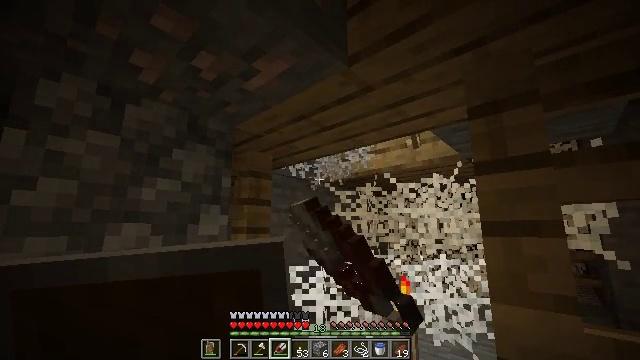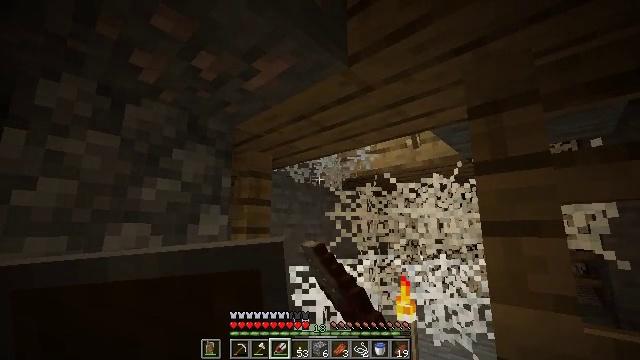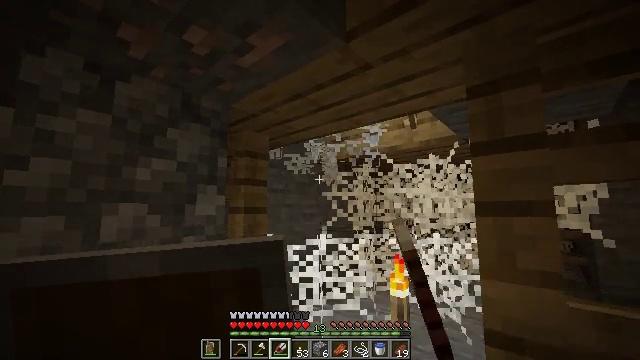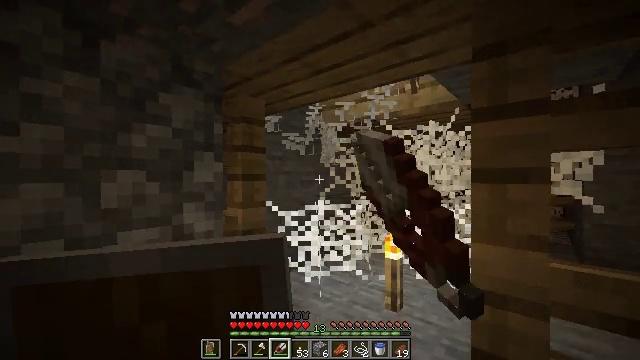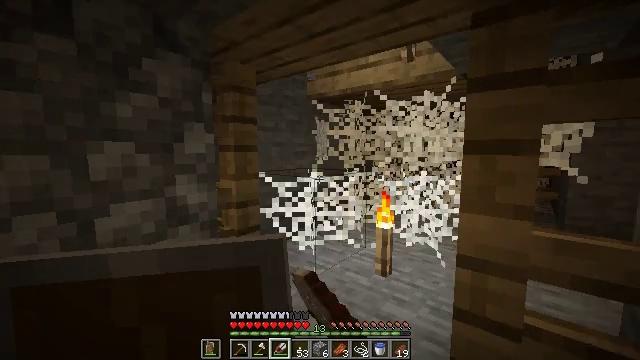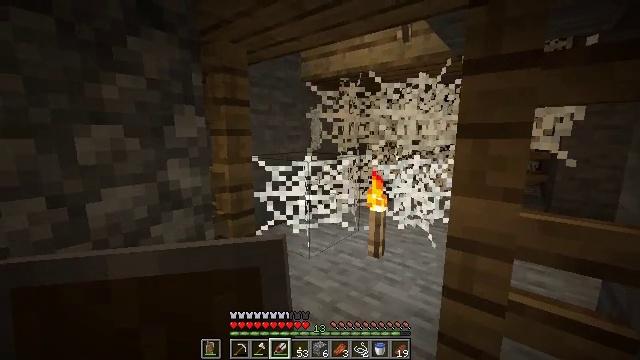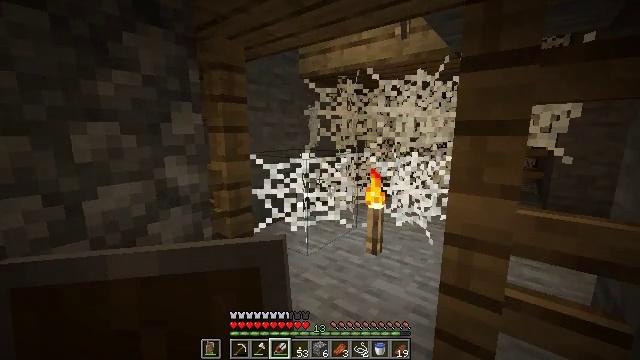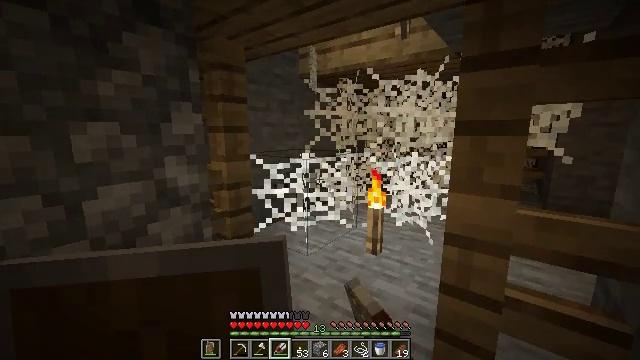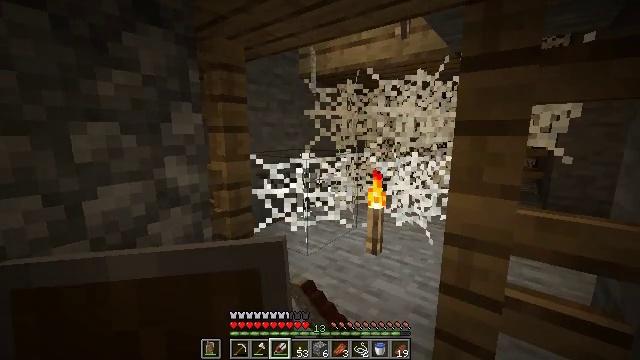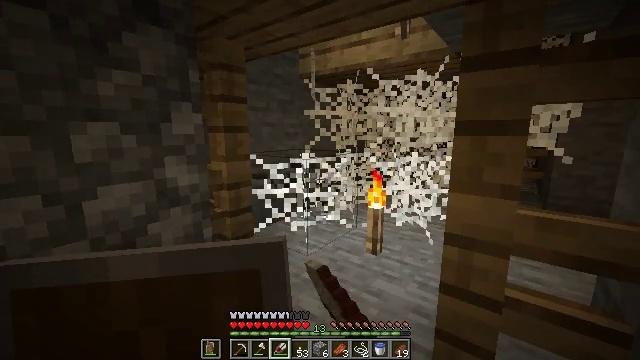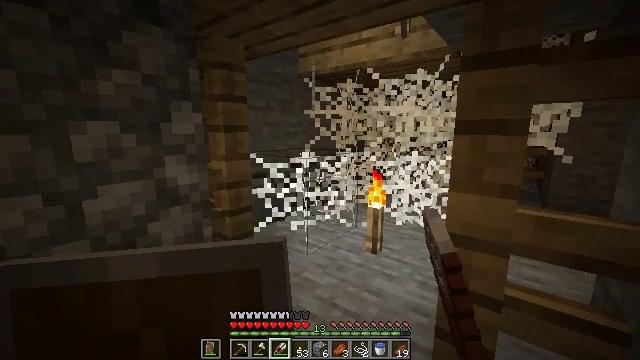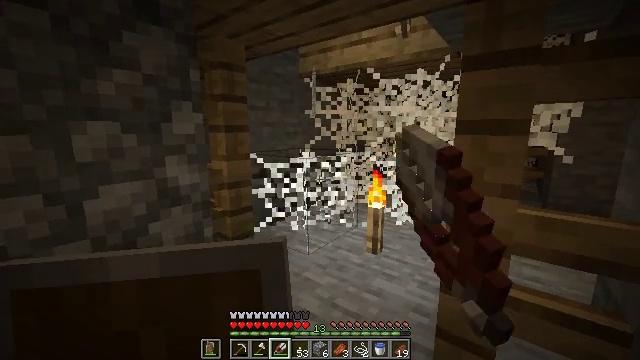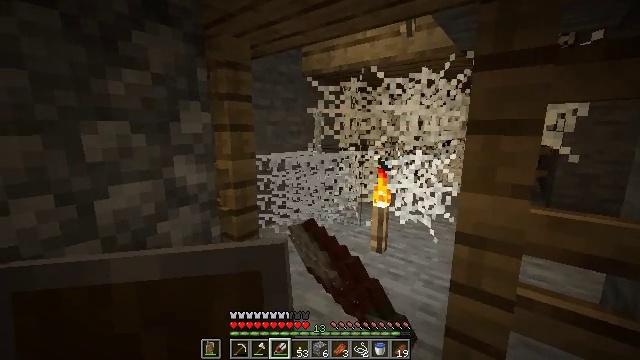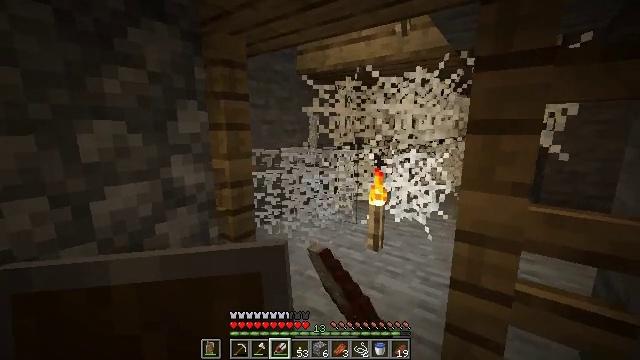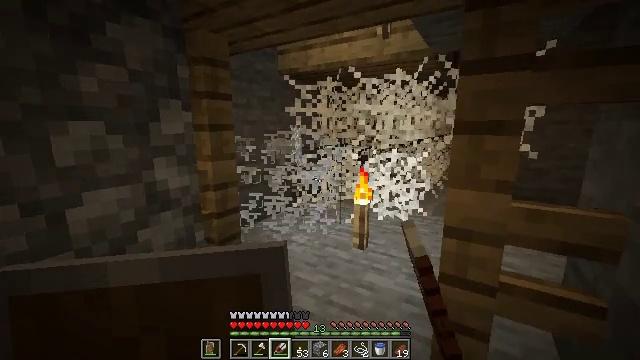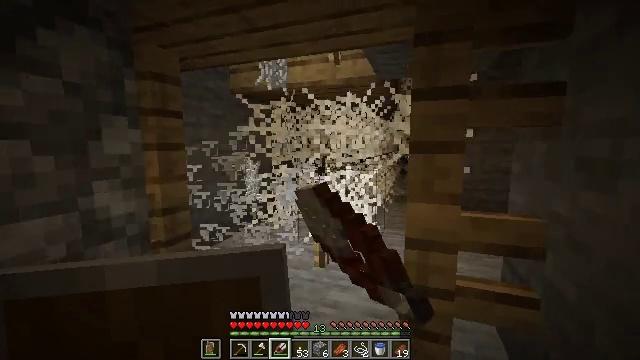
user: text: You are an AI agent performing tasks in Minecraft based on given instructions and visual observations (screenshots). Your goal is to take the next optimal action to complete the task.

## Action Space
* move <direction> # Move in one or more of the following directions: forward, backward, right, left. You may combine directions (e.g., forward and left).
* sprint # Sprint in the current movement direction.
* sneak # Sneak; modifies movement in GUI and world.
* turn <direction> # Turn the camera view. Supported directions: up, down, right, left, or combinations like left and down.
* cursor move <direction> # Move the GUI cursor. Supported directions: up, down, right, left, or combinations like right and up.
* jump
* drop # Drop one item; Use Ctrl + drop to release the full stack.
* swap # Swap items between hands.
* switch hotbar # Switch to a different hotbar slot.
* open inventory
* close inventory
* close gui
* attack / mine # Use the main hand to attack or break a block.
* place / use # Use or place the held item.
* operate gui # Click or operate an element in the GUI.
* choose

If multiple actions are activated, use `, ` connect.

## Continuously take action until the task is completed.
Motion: motion action
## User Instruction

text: Gather cobweb from abandoned mineshafts.
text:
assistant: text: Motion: sneak, attack / mine
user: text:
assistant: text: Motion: sneak, turn down, attack / mine
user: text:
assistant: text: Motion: sneak, turn down, attack / mine
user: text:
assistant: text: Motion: sneak, turn right and down, attack / mine
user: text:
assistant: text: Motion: sneak, turn right and down, attack / mine
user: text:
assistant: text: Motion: sneak, attack / mine
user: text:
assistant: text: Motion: sneak, attack / mine
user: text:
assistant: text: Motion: sneak, attack / mine
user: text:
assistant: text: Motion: sneak, attack / mine
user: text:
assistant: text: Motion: sneak, attack / mine
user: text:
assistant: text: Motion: move left, sneak, attack / mine
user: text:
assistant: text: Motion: move left, sneak, attack / mine
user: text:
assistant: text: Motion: move left, sneak, turn right, attack / mine
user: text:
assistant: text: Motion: move left, sneak, turn right, attack / mine
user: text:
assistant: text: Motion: move left, sneak, turn right and up, attack / mine
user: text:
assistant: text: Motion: move left, sneak, turn right and up, attack / mine
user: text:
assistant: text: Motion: move forward and move left, sneak, turn right and up, attack / mine
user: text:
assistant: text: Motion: move forward and move left, sneak, turn right, attack / mine
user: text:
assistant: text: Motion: move forward and move left, sneak, attack / mine
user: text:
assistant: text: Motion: sneak, attack / mine
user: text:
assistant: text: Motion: sneak, attack / mine
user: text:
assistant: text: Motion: sneak, attack / mine
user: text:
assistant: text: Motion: sneak, attack / mine
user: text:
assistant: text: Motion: sneak, attack / mine
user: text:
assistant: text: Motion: sneak, attack / mine
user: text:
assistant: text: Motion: sneak, attack / mine
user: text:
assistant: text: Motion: sneak, attack / mine
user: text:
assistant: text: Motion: sneak, attack / mine
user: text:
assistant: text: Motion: sneak, attack / mine
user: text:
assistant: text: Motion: move left, sneak, attack / mine